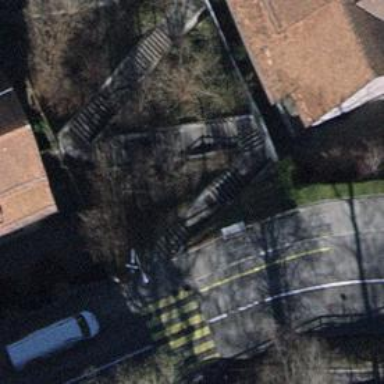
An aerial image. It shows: Set of steps on the road.